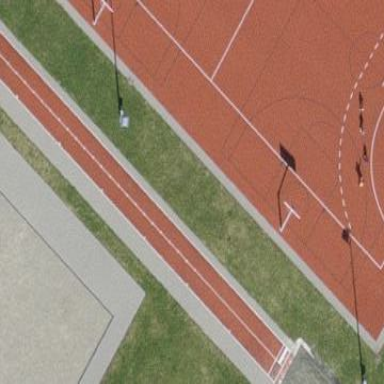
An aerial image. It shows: Pitch designed for long jump sports in leisure land area.